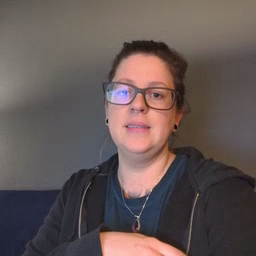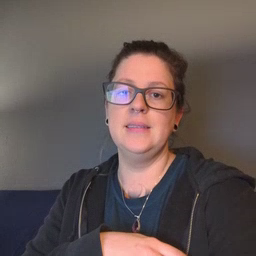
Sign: napkin